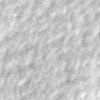
Label: no_change